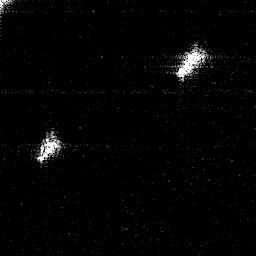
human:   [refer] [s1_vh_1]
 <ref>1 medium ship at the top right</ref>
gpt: <box>[[67, 19, 78, 31, 0]]</box>